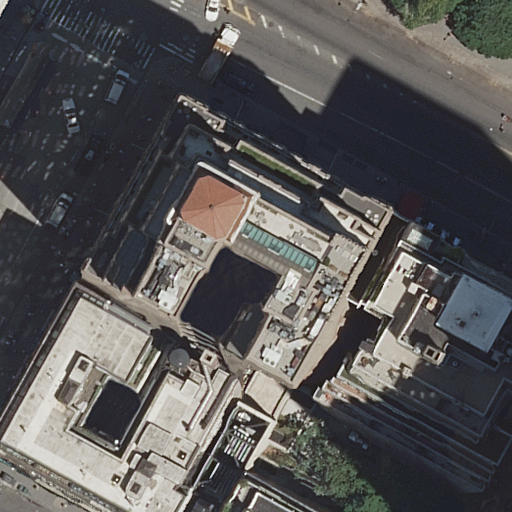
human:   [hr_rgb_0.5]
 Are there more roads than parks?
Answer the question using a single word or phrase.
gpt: yes

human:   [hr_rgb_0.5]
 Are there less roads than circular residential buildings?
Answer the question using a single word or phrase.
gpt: no

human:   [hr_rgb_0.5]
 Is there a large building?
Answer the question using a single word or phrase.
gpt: yes

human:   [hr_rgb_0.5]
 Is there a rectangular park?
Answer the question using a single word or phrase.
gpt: yes

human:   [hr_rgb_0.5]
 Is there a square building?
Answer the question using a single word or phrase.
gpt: no

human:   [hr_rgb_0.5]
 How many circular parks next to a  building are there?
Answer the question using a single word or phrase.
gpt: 0

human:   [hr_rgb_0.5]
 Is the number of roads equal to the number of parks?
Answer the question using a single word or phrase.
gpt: no

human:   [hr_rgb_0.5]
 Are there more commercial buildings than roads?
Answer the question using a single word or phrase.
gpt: no

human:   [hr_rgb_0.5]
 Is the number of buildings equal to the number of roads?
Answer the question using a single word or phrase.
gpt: yes

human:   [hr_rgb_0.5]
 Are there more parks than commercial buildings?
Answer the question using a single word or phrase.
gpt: yes

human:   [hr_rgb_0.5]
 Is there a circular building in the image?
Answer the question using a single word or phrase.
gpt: no

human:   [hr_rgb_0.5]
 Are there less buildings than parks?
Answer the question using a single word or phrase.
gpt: no

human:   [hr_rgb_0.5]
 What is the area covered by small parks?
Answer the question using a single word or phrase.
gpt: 0m2

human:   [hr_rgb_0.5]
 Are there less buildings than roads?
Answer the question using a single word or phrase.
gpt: no

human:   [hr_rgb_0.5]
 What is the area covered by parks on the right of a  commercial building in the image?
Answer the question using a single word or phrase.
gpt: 0m2

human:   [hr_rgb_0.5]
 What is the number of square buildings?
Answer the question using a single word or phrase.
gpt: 0

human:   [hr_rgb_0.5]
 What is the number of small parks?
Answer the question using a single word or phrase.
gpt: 0

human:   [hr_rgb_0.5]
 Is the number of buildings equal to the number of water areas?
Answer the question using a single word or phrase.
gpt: no

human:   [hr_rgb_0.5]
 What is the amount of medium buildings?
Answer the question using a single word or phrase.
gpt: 0

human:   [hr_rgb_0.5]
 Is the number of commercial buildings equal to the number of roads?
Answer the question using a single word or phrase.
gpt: no

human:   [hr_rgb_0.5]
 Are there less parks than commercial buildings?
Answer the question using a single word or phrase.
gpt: no

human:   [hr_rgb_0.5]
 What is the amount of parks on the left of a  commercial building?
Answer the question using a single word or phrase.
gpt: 0

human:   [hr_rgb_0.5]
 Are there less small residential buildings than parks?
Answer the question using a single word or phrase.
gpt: no

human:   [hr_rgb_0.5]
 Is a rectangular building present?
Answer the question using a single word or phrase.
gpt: yes

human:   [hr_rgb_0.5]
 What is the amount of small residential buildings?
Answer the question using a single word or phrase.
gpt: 1

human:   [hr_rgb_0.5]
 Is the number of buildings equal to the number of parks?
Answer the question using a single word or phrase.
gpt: no

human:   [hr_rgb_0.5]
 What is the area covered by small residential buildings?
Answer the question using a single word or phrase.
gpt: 63m2

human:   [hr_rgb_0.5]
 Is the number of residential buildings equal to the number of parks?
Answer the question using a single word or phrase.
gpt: no

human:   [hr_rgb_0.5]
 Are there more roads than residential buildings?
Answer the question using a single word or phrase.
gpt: no

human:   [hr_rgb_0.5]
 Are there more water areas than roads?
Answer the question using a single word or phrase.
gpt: no

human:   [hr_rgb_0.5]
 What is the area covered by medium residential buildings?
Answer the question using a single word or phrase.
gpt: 0m2

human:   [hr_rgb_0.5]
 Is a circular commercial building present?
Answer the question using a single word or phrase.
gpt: no

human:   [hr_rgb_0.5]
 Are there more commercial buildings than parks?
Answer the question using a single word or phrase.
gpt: no

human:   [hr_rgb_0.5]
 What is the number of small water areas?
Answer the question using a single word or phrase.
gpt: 0

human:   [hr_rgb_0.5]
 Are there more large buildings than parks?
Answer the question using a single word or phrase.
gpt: yes

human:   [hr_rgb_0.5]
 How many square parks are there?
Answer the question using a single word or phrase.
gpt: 0